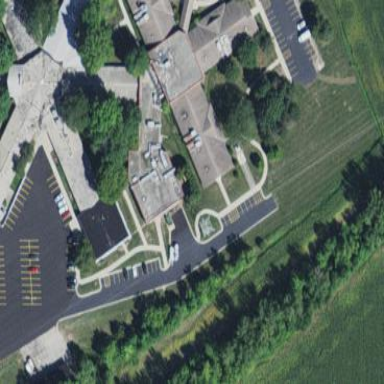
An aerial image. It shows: Nursing home.